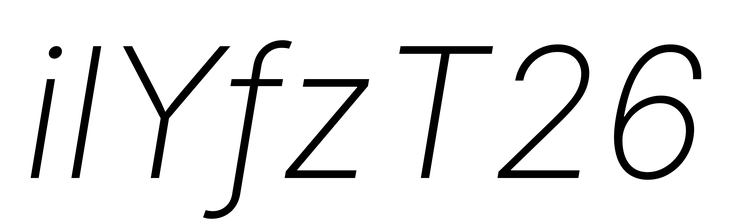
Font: Inter-Italic_ExtraLight_Italic